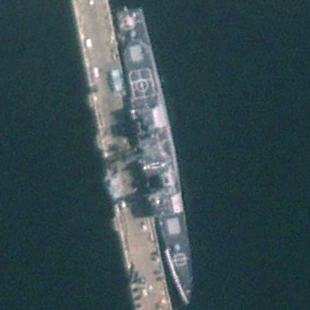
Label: cruiser